Question: I'm trying to run my cucumber tests and they seem to stop randomly. A new page is visited but nothing renders on the page except 'Retry later' as in the following screenshot.

I'm on OS X 10.9.3, Chrome 35.0.1916.114, and running with 'bundle exec cucumber'. It's happening in and Firefox also if I change the javascript driver.
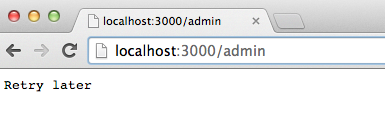
Answer: The problem was not with Chrome, Cucumber, or Capybara. It was with 'Rack::Attack'. '127.0.0.1' was whitelisted but according to <URL>
> it wasn't whitelisting ipv6 and transitional loopback ip addresses
To simplify things I just moved Rack Attack to be production only.
# tl;dr
'Rack::Attack' was to blame. Unless you need it in your test environment, just make the gem production only.